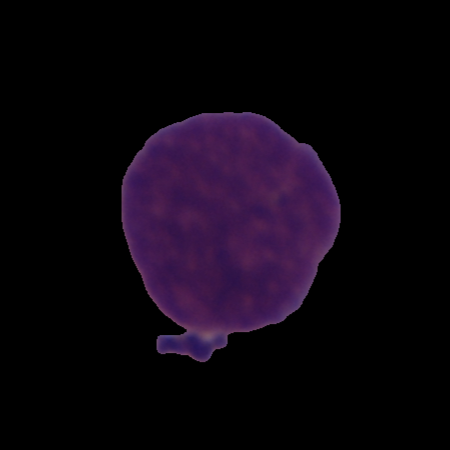
Label: cancer